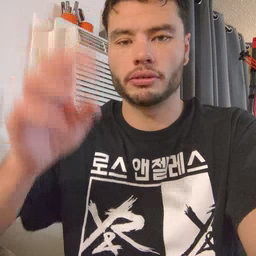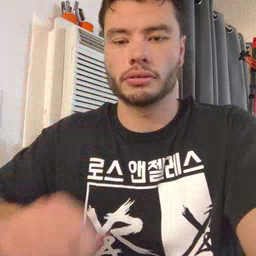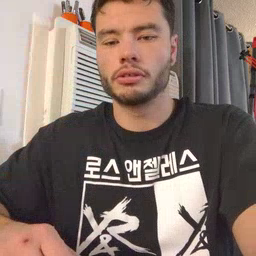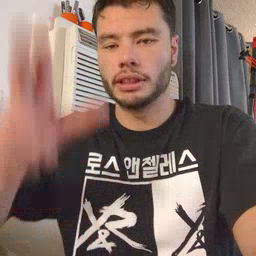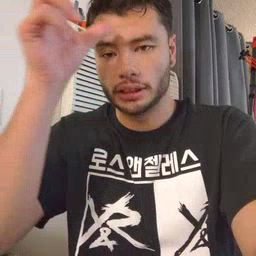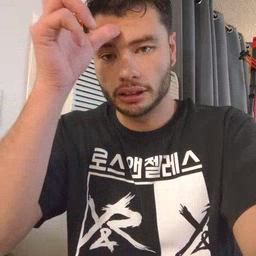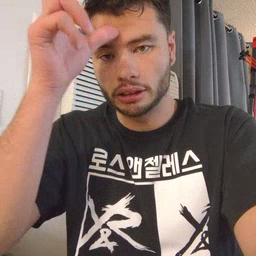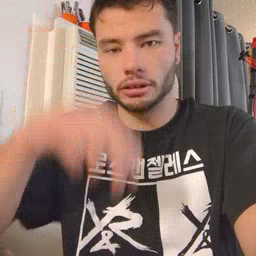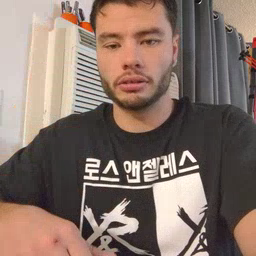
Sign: hen